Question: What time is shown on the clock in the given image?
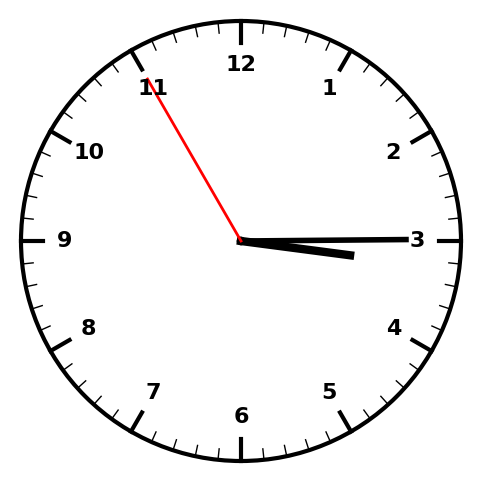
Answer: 03:14:55